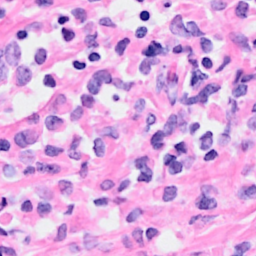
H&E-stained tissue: Breast